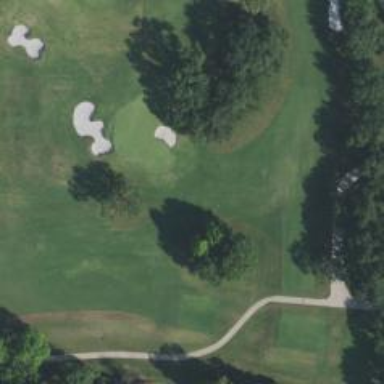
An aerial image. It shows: View of golf hole.